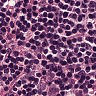
Metastatic tissue present: yes